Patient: sex F, age 76
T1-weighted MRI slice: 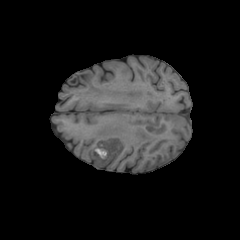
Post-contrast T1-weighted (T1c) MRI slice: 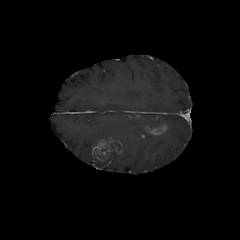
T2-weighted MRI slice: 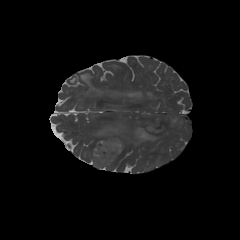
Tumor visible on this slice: yes
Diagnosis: Glioblastoma, IDH-wildtype
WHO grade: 4